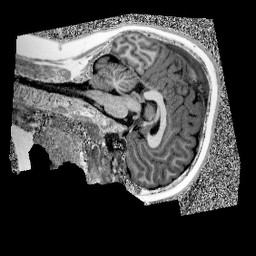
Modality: UNIT1
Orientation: sagittal
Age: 11
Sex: male
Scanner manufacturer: siemens
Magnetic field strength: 3 T
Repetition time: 4 s
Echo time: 0.00299 s